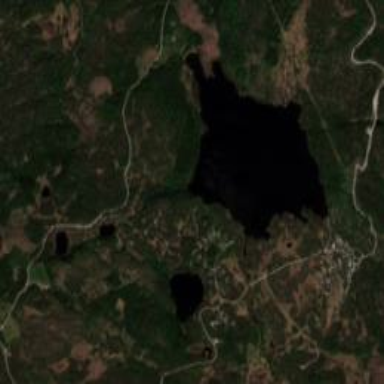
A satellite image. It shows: Scenic lake or pond with natural water.